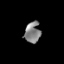
Tissue: lung
Cell type: Others
Senescence score: 0.2233
Nuclear area (px): 321
Mean DAPI intensity: 130.533